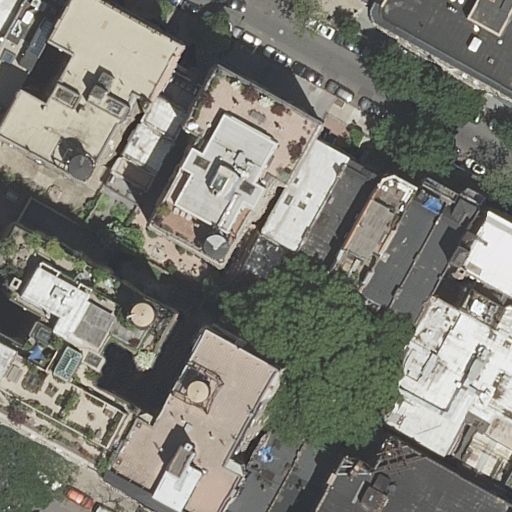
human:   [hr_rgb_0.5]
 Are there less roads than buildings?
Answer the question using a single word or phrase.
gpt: yes

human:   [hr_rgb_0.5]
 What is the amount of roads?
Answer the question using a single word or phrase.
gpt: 2

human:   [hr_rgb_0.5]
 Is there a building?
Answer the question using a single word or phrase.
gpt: yes

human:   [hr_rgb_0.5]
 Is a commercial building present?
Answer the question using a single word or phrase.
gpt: no

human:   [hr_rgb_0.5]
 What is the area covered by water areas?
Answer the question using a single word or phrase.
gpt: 0m2

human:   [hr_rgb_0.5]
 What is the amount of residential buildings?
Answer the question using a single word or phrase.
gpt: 19

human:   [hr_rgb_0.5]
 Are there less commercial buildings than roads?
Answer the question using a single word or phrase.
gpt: yes

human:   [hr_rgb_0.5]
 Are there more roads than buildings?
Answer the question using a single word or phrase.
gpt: no

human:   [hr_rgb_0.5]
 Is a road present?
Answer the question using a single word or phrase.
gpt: yes

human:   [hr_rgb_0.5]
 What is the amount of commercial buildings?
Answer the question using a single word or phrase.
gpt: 0

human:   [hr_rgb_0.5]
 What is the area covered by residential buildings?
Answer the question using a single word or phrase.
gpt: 4531m2

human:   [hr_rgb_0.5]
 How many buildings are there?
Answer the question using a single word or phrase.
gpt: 19

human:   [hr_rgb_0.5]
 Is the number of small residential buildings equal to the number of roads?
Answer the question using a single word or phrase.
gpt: no

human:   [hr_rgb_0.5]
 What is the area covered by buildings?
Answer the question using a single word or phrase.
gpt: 4531m2

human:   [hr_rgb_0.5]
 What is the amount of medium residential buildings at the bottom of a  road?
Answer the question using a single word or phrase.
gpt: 10

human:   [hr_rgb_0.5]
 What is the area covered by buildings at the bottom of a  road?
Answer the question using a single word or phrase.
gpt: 2720m2

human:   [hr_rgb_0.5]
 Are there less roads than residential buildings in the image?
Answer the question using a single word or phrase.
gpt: yes

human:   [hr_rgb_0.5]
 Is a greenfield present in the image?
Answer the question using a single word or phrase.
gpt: no

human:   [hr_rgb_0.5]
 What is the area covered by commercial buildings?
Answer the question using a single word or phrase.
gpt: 0m2

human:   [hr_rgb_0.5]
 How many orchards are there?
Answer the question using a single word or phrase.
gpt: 0

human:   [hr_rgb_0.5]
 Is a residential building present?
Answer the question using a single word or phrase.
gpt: yes

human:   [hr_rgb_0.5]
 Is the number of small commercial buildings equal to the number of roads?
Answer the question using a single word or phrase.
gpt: no

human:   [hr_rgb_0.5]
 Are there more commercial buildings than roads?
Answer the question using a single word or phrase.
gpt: no

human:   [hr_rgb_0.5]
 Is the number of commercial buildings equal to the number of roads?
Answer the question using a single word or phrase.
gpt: no

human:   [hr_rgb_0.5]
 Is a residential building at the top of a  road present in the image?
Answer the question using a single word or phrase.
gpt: yes

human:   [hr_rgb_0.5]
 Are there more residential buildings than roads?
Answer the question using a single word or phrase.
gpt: yes

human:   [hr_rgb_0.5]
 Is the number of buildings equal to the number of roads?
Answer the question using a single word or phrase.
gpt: no

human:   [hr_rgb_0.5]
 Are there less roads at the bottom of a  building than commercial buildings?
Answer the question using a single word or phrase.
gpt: no

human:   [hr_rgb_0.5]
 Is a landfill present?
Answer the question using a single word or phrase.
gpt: no

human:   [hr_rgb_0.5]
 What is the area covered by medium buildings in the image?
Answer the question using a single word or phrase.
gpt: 2230m2

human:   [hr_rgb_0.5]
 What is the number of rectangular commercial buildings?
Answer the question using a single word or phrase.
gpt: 0

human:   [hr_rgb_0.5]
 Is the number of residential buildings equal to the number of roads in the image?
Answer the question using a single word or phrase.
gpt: no

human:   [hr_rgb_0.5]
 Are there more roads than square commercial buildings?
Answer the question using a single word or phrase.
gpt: yes

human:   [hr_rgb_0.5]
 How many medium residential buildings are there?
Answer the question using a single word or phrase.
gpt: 11

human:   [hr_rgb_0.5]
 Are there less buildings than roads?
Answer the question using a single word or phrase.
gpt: no

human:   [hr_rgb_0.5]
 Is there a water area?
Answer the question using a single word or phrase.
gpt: no

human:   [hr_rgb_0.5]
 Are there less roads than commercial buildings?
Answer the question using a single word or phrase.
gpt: no

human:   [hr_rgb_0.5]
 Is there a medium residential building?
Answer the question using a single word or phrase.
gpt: yes

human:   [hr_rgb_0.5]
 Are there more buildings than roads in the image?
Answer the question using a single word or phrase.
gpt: yes

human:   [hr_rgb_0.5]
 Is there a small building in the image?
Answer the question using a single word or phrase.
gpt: yes

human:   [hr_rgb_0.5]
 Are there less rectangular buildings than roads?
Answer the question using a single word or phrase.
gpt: no

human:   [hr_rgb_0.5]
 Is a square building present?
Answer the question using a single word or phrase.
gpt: no

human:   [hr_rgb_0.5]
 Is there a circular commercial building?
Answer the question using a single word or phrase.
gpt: no

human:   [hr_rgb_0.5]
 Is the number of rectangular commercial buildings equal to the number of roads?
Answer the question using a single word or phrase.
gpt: no

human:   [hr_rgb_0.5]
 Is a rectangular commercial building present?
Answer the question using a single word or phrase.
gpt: no

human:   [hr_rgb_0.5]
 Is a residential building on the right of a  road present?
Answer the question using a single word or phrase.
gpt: yes

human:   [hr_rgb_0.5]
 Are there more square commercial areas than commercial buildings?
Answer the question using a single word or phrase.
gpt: no

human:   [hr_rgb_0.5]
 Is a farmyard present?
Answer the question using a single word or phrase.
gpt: no

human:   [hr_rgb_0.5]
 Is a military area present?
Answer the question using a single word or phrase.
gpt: no

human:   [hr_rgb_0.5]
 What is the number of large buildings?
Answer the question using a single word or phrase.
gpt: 3

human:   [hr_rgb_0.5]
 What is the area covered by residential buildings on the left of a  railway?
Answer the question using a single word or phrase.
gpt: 0m2

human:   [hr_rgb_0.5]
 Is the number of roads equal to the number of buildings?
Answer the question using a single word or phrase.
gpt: no

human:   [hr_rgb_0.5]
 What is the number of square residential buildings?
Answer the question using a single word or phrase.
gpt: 0

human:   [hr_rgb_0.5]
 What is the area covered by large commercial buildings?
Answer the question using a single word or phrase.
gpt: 0m2

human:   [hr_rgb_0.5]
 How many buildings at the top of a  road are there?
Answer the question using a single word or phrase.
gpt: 14

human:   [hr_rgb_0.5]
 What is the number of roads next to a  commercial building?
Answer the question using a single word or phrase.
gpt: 0

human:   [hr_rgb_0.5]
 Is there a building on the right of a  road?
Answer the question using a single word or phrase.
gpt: yes

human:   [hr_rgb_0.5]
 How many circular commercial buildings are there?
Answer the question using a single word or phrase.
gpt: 0

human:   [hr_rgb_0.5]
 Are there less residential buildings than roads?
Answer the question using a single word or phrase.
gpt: no

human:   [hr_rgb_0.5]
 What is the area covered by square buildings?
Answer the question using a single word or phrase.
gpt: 0m2

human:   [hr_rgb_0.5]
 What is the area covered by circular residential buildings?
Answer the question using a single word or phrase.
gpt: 0m2

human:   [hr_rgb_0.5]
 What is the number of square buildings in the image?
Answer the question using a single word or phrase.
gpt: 0

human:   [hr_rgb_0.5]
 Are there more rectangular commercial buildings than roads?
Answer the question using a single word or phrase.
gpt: no

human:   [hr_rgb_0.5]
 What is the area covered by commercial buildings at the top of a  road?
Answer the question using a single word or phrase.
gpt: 0m2